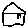
Label: house